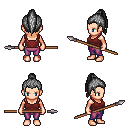
a pixel art fantasy rpg character, female body template, human, light skin, maroon pirate shirt, magenta pants, gray long topknot hairstyle, spear, four views (front, back, left, right), 2x2 character sprite sheet, small pixel art, hard edges, no anti-aliasing